Question: How to extract text from a specific area of a webpage (in Arabic not English) given the url using C/C++?
For example: given the url of <URL> and throw away the other parts of the webpage like the heading, the menus on the right and on the left, etc. I only need the body to be parsed into a string.

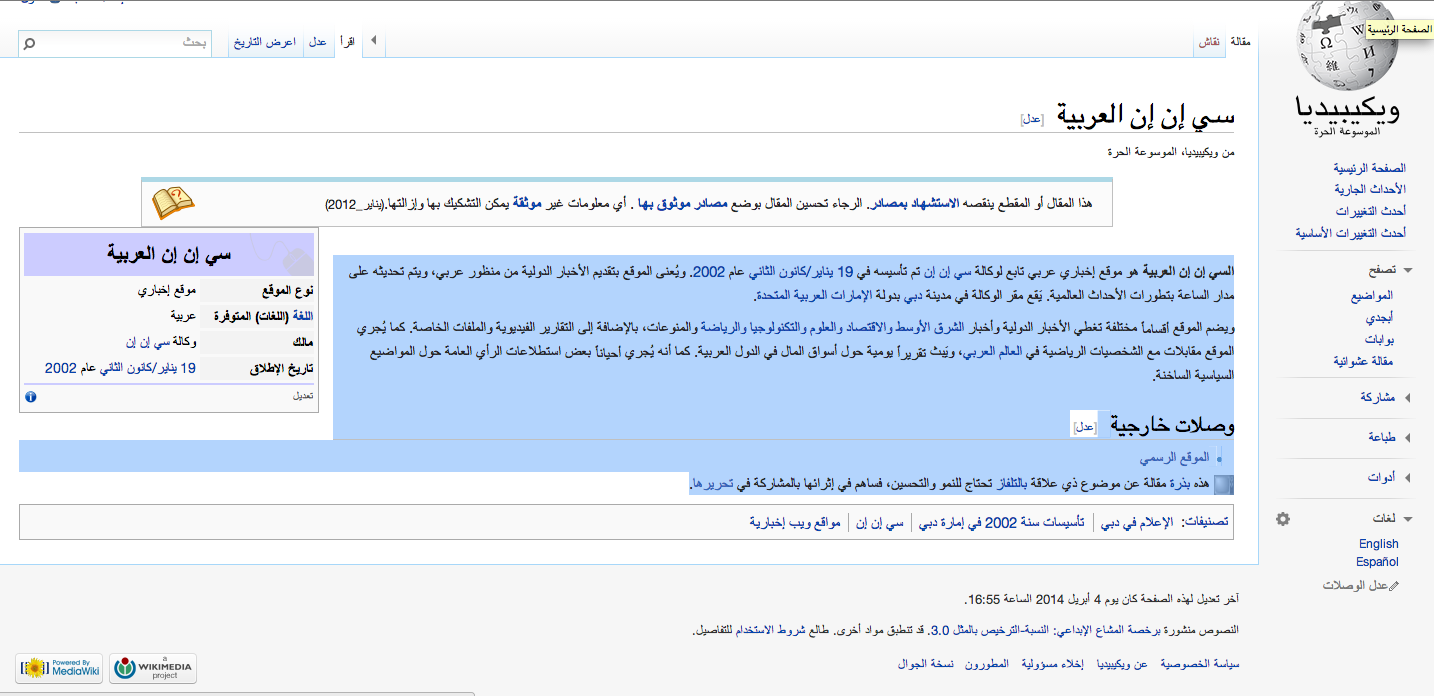
Answer: To get only the article text from a Wikipedia page, add <URL> to your url.
Then use e.g. curl to fetch it. Search the web for curl/c++ tutorials if you don't know how. You are looking for something like this (just to give you an idea):
'''
#include <stdio.h>
#include <curl/curl.h>
int main(void) {
CURL* curl;
CURLcode result;
curl = curl_easy_init();
curl_easy_setopt(curl, CURLOPT_URL, "https://ar.wikipedia.org/wiki/%D8%B3%D9%8A_%D8%A5%D9%86_%D8%A5%D9%86_%D8%A7%D9%84%D8%B9%D8%B1%D8%A8%D9%8A%D8%A9?action=render");
result = curl_easy_perform(curl);
curl_easy_cleanup(curl);
return 0;
}
'''